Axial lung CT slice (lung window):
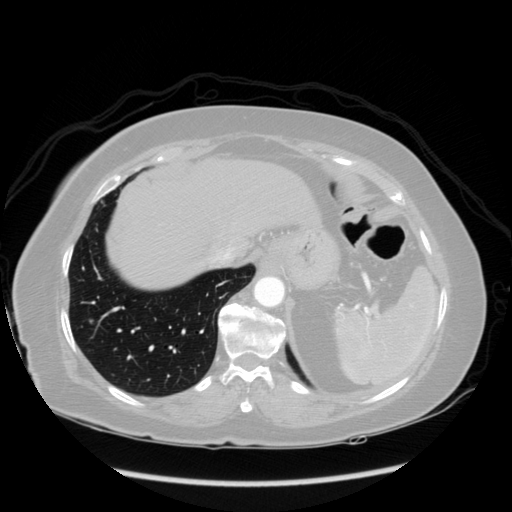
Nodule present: yes
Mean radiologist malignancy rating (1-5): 3